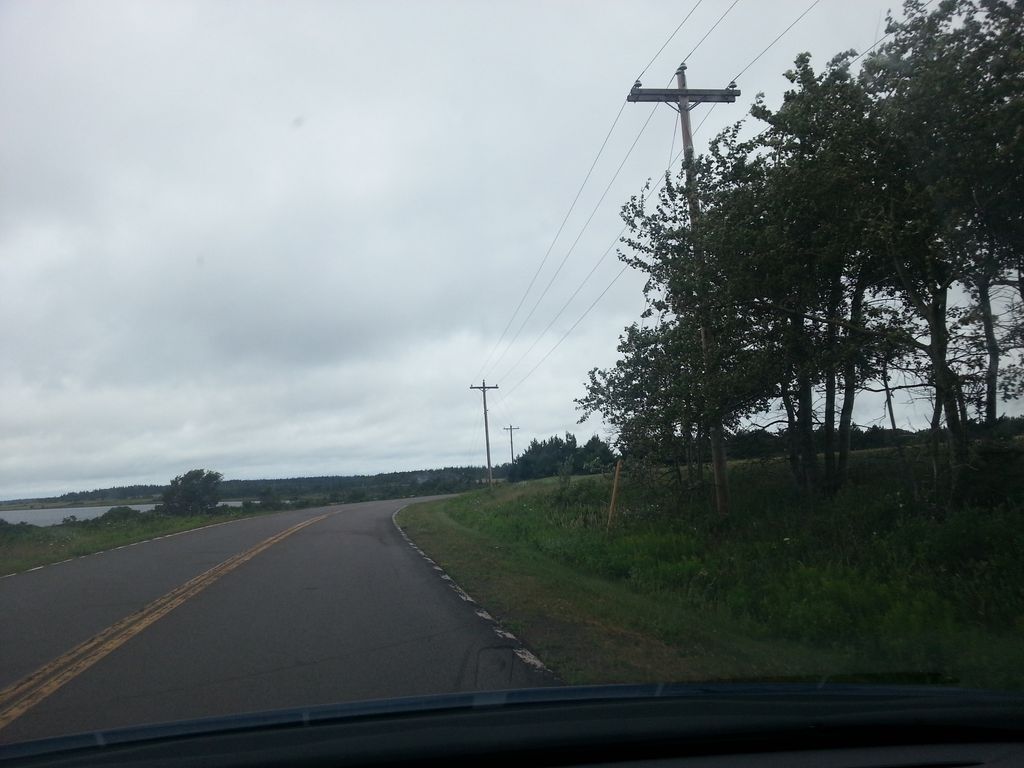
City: charlottetown